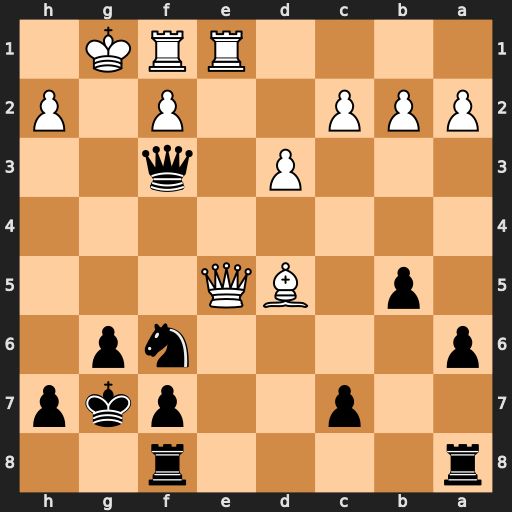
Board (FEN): r4r2/2p2pkp/p4np1/1p1BQ3/8/3P1q2/PPP2P1P/4RRK1
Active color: b
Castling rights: -
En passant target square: -
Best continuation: Qxd5 Qxd5 Nxd5